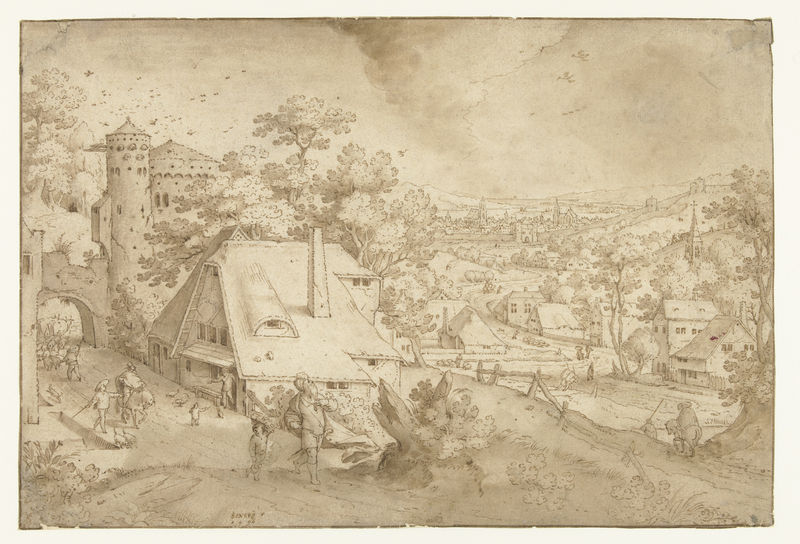
Titel: Landschap met Abraham en Izaäk
Künstler: Jacob (I) Savery
Standort: Amsterdam
Institution: Rijksmuseum
Schlagwörter: baum, himmel, wolken, bäume, fluss, kirchturm, landschaft, menschen, stadt, braun, straße, zeichnung, haus, weg, horizont, häuser, vögel, kirche, land, tal, pferd, schornstein, turm, mauer, tor, burg, druck, stich, stadtmauer